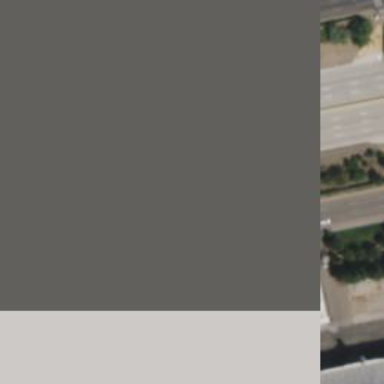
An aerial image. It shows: Secondary road with separate asphalt sidewalk.